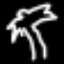
Label: palm tree